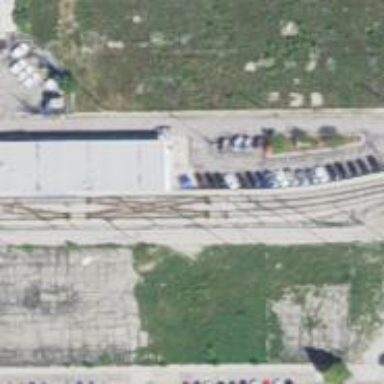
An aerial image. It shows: Electrified rail passing through service yard.